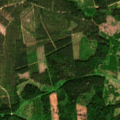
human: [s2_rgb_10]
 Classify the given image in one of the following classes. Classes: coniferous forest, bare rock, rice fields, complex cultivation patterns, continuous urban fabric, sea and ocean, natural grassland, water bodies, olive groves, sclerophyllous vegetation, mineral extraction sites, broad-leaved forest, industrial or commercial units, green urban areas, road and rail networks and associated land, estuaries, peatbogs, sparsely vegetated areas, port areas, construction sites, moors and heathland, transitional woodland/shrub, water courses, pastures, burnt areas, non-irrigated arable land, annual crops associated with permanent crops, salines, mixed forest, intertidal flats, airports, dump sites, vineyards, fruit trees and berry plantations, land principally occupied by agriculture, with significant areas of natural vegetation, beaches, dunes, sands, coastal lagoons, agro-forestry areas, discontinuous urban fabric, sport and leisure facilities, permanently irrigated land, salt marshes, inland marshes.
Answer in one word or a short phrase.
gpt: pastures, coniferous forest, mixed forest, transitional woodland/shrub